Question: I have used IntelliJ Idea (build 111.277) on a dual-monitor system with Ubuntu 11.04. Some popup UI elements, such as main menus, autocomplete lists opens on the primary (notebook) display only, when the main window take place on the secondary display.
Screenshot:

Does anyone know how to fix it?
UPDATE: System details
- -
IDEA starts on the secondary display. Secondary display is Samsung E2020 connected to the HP ProBook 6450b laptop, resolutions of both displays are the same.
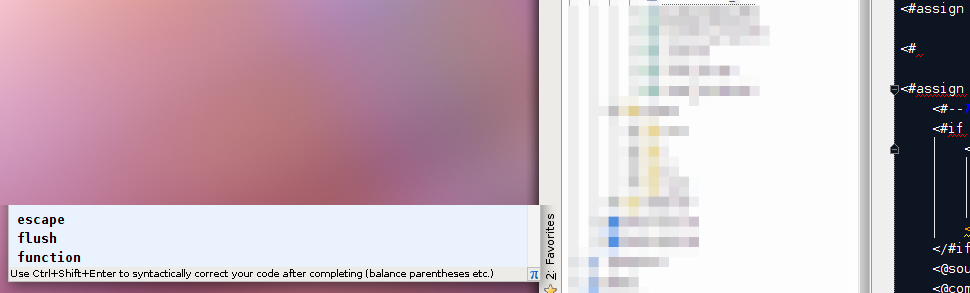
Answer: At the moment IDEA is unable to properly handle such a configuration (due to <URL>. The workaround is to configure your X in Xinerama mode.